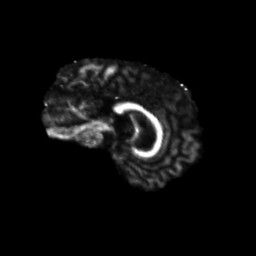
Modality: FA
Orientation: sagittal
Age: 75
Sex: male
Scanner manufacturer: siemens
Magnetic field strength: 3 T
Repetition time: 4.71 s
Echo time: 0.0906 s